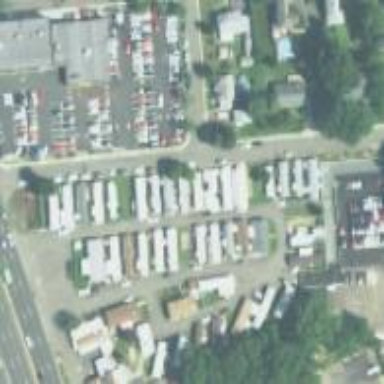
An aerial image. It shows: Residential area designated as trailer park.